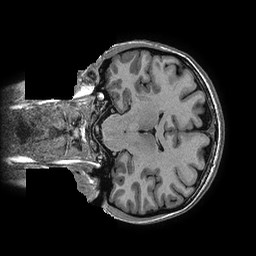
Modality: T1w
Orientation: coronal
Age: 29
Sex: female
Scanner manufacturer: ge
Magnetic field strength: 3 T
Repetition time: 0.006952 s
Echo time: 0.00292 s